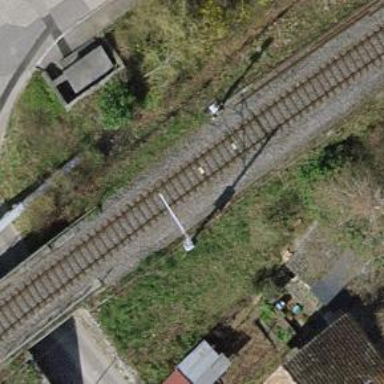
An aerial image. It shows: Railway track with contact lines for electrification.